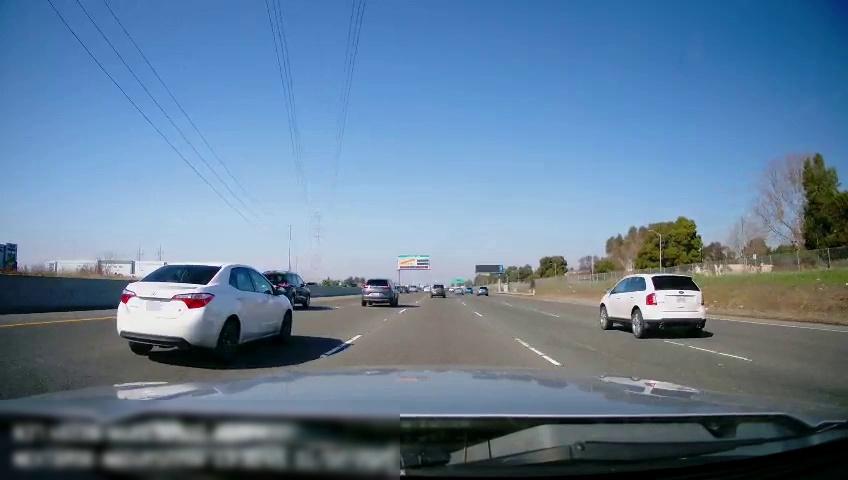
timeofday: Day
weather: Sunny
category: Drivable Space
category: Vehicles | Truck
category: Vehicles | SUV
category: Vehicles | SUV
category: Vehicles | Car
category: Vehicles | SUV
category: Vehicles | Car
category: Vehicles | SUV
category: Vehicles | SUV
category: Vehicles | Car
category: Lanes | Current Lane
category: Lanes | Current Lane
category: Lanes | Alternate Lane
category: Lanes | Alternate Lane
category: Lanes | Alternate Lane
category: Lanes | Alternate Lane
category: Traffic | Signs
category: Traffic | Signs